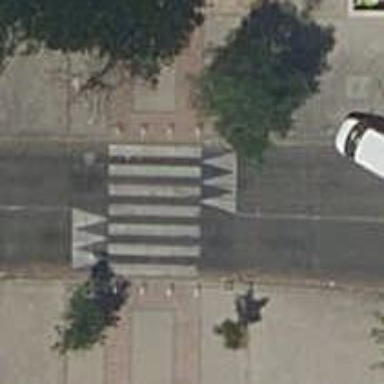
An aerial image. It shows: Marked crossing with traffic-calming table.